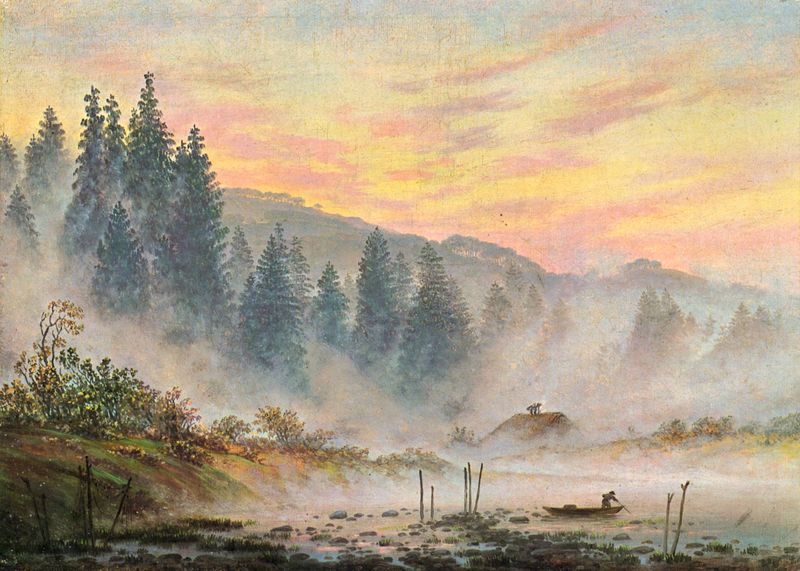
Titel: Der Morgen
Künstler: Caspar David Friedrich
Standort: Hannover
Institution: Niedersächsisches Landesmuseum
Schlagwörter: baum, berg, blau, gemälde, himmel, mann, wasser, weiß, wolken, bäume, fluss, gelb, grün, landschaft, see, teich, ufer, abend, braun, grau, hell, holz, licht, orange, pastell, dach, gras, haus, rot, wiese, wolke, malerei, stein, steine, öl, dämmerung, gräser, hügel, morgen, natur, schilf, sonnenaufgang, strauch, busch, büsche, gebüsch, gewässer, hütte, sonne, sträucher, rosa, wald, boot, kahn, ruder, schornstein, stock, weiher, orangen, japan, schiff, stab, fischer, netze, schiffer, berge, gebirge, hang, dunst, lila, nebel, sonnenuntergang, violett, böschung, friedrich, romantik, tannen, dampf, häuschen, tau, ruderer, stimmung, abendrot, stangen, alpen, pfahl, wasserpflanzen, stöcke, angel, nadelbaum, sumpf, tanne, blaugrün, moor, lanschaft, isar, morgenrot, nadelbäume, fichten, tannenwald, nadelwald, kate, stange, wipfel, netz, morgenröte, angler, angeln, fischen, stochern, aufsteigen, morgens, früh, frühe, landshcaft, amgler, morgennebel, morgenstund, morgenöte, pfähl, refley, schein sonnenschein, sonneaufgang, nebelwald